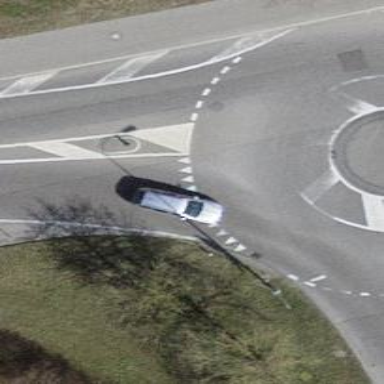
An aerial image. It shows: Secondary road with dedicated cycle lane.